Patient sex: M
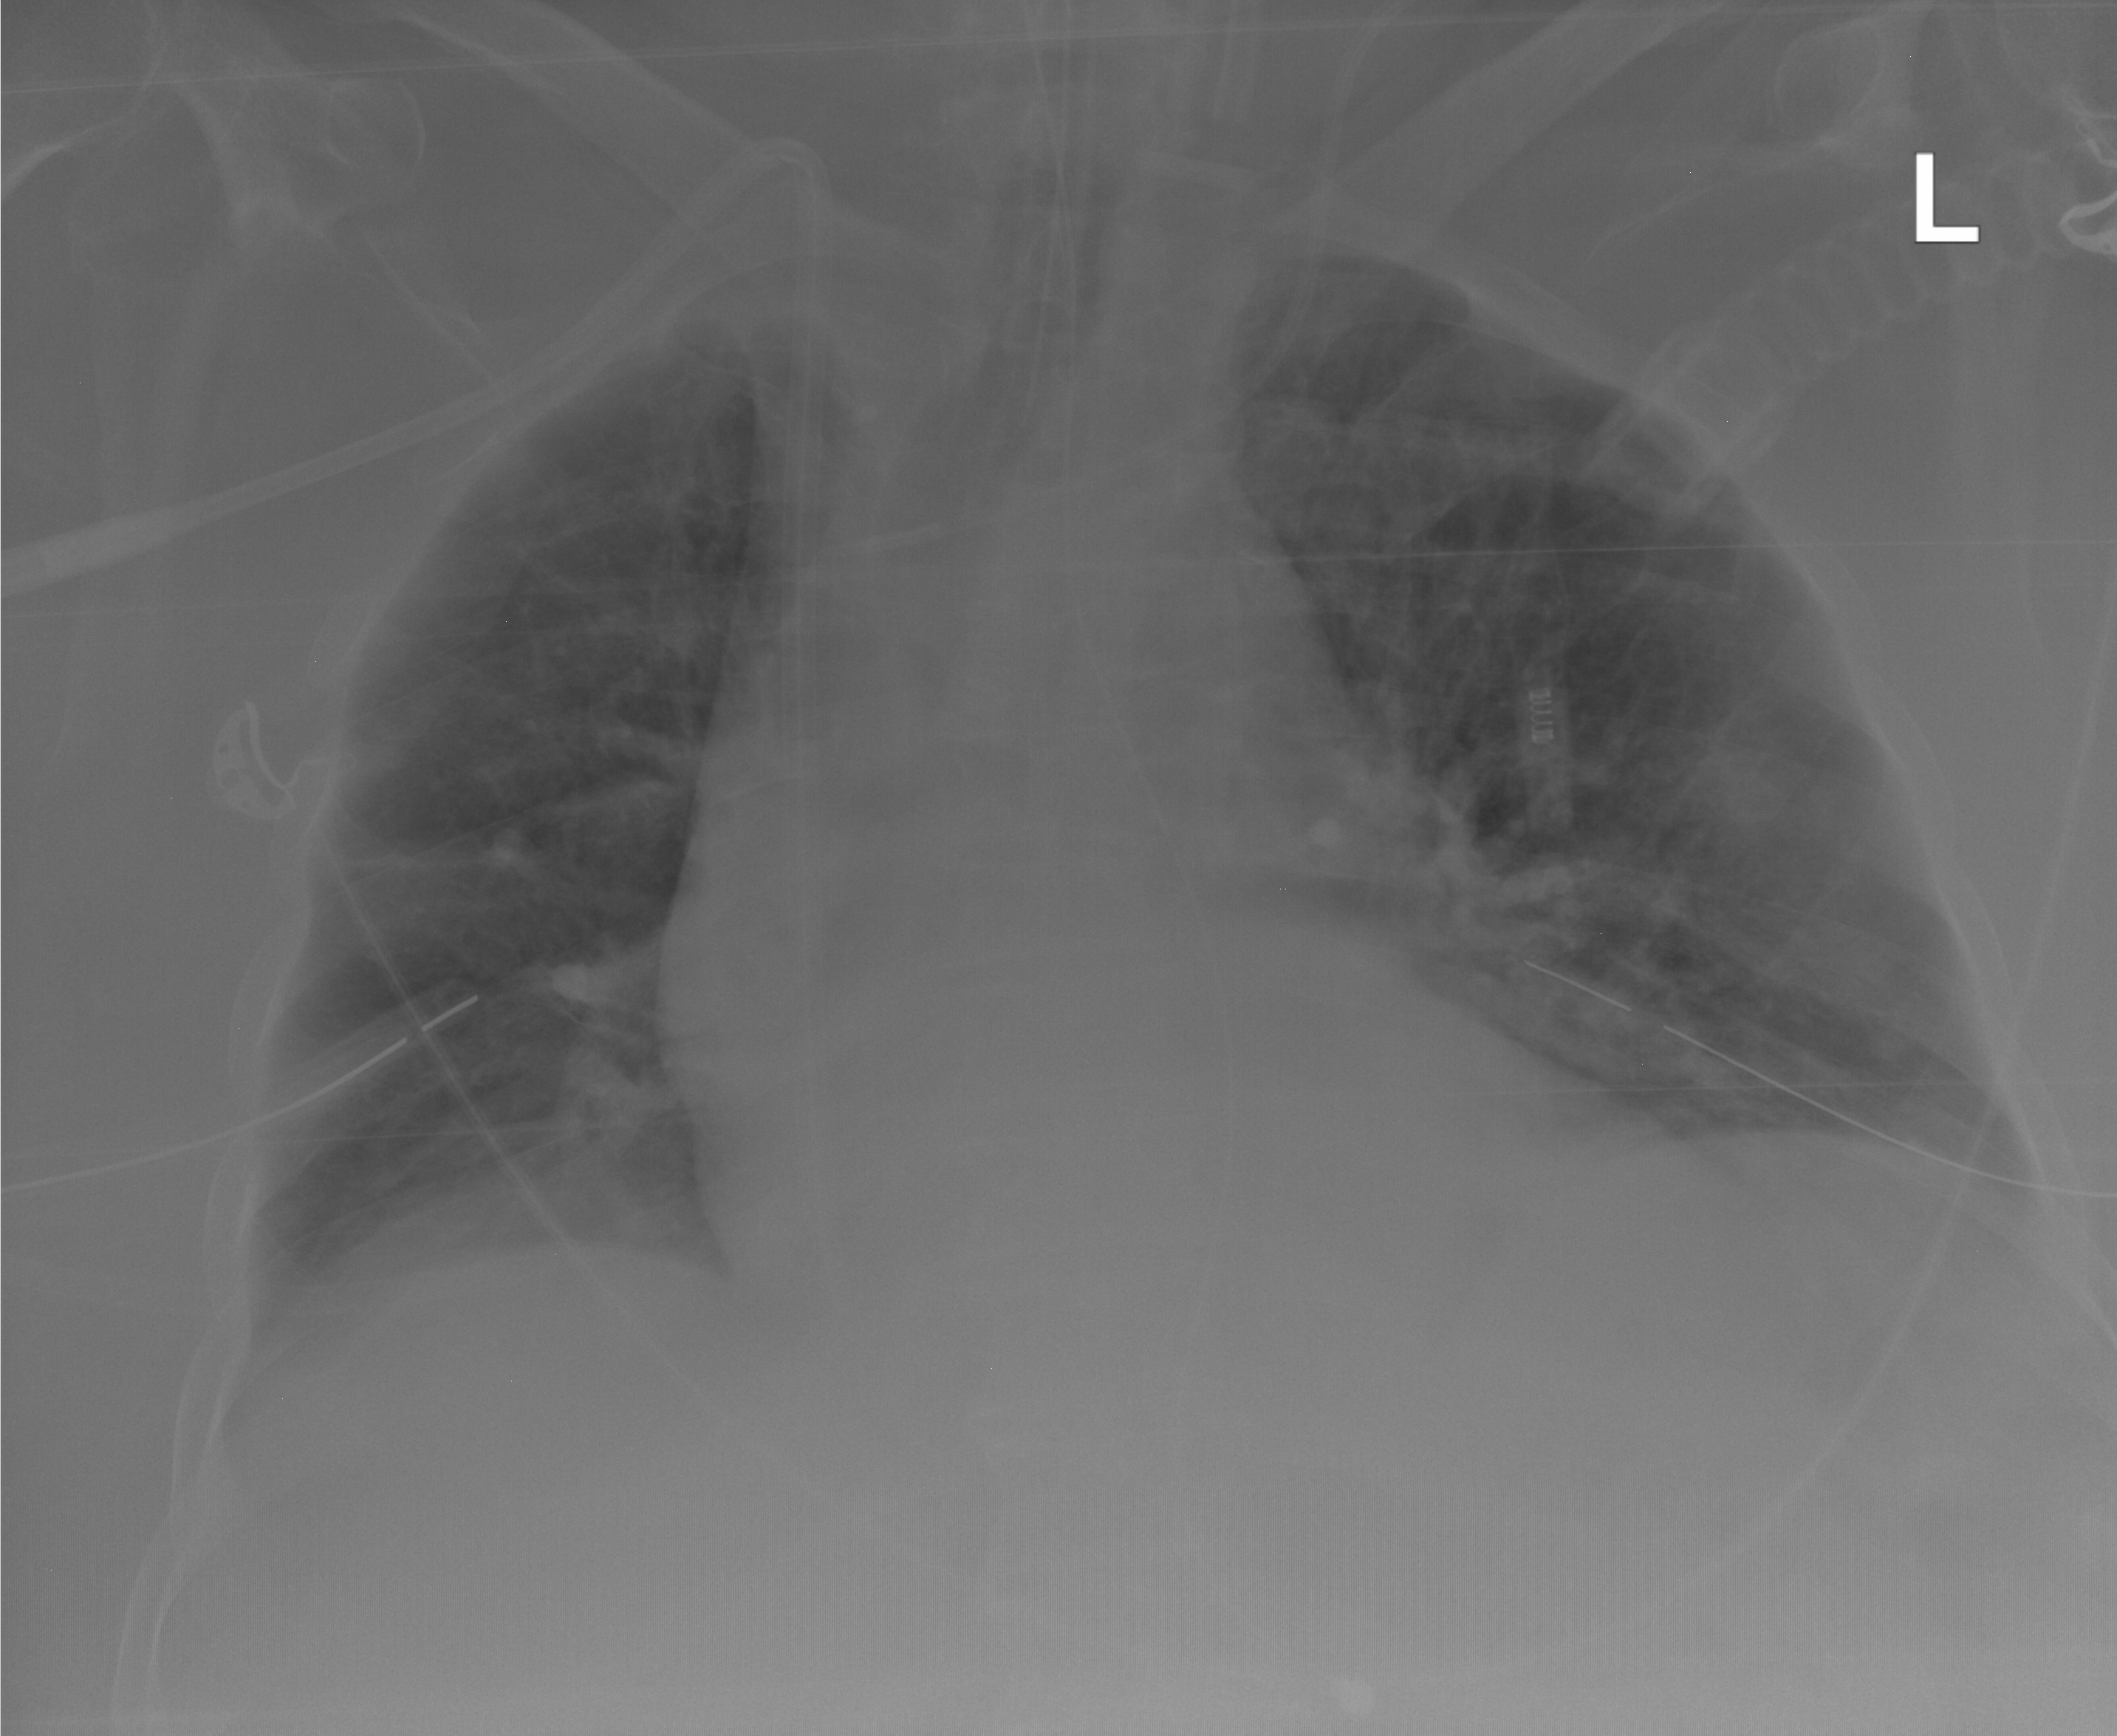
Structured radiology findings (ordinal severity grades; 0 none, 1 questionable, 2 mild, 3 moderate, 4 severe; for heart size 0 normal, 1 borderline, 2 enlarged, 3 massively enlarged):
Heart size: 0
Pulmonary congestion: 0
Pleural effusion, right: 2
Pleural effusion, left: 0
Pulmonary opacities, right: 0
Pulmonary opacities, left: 0
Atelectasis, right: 2
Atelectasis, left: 0